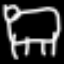
Label: bed